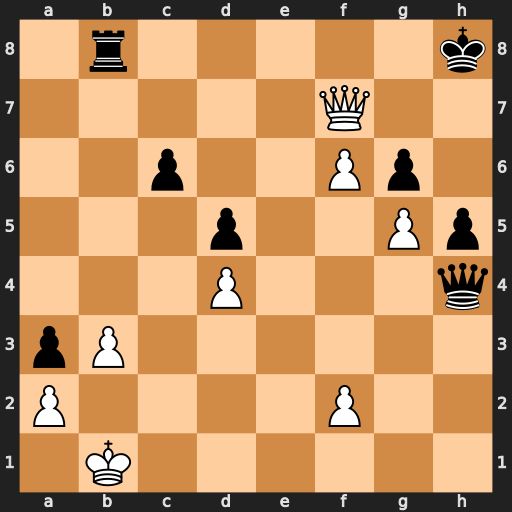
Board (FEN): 1r5k/5Q2/2p2Pp1/3p2Pp/3P3q/pP6/P4P2/1K6
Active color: w
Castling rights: -
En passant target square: -
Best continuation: Qg7#